Field crop: maize
Growth stage: 2
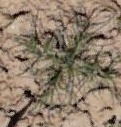
Species: salsola